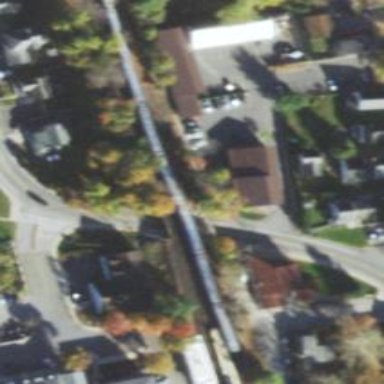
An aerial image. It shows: Bridge over electrified railway track.